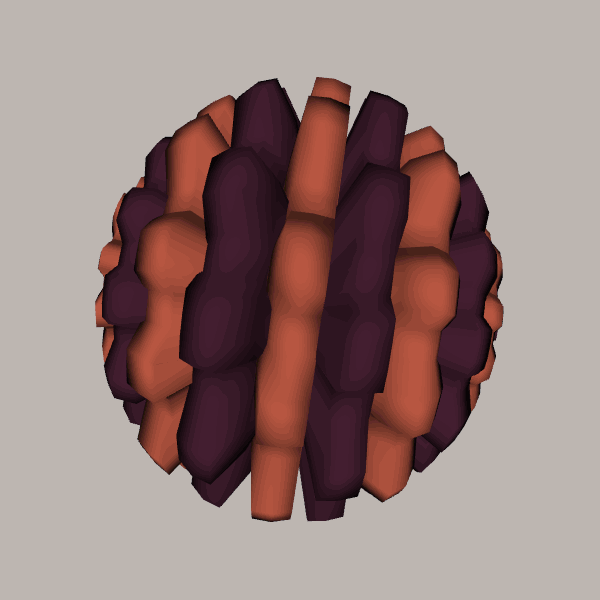
Background: light